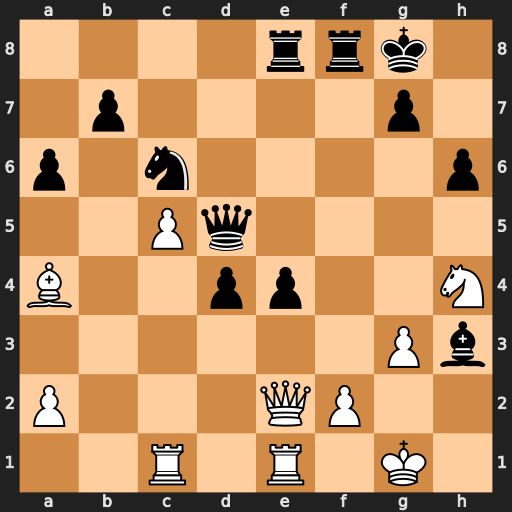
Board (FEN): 4rrk1/1p4p1/p1n4p/2Pq4/B2pp2N/6Pb/P3QP2/2R1R1K1
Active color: w
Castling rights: -
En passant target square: -
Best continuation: Bb3 Qxb3 axb3